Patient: sex F, age 68
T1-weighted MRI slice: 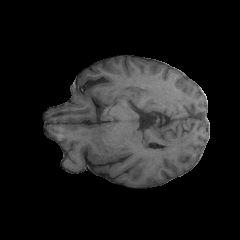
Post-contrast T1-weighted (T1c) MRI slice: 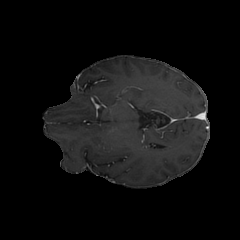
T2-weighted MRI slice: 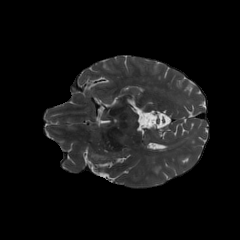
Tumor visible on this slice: yes
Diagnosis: Glioblastoma, IDH-wildtype
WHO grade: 4